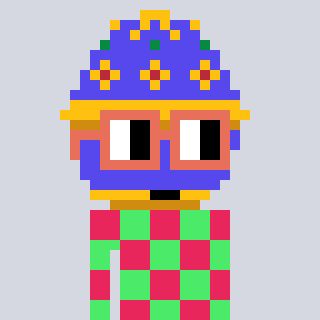
a pixel art character with square orange glasses, a faberge-shaped head and a teal-colored body on a cool background